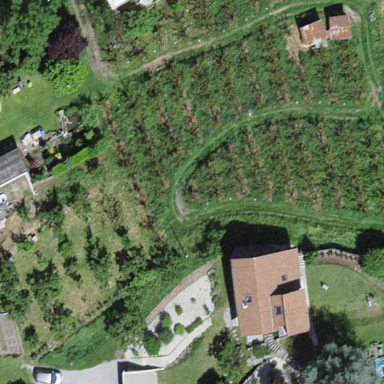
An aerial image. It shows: Orchard.